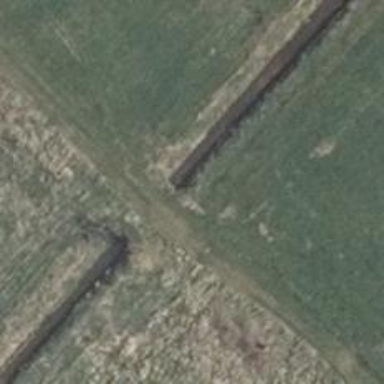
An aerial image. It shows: Culvert tunnel.